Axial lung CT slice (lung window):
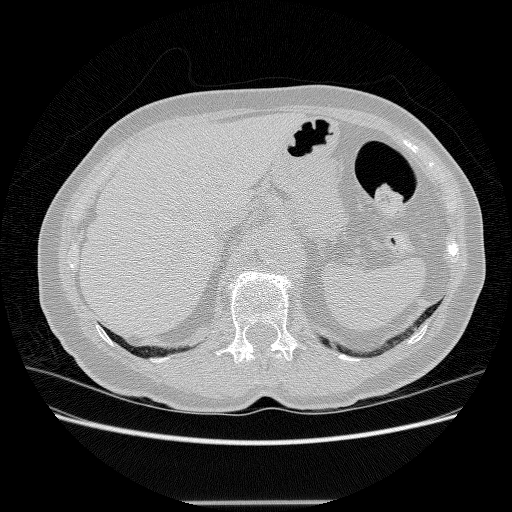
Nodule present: no